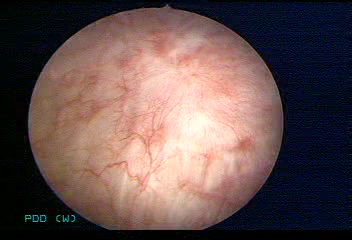
Modality: WLC
Class: Normal mucosa
Bladder cancer association: No